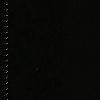
Label: space